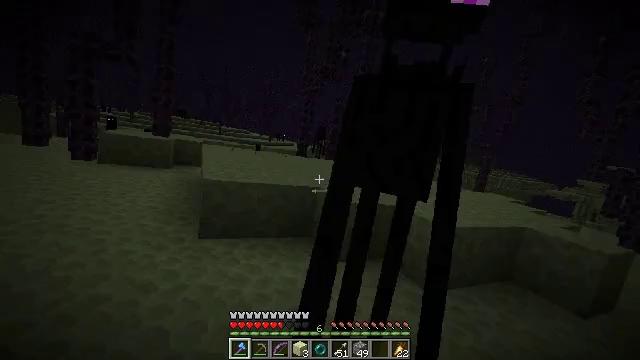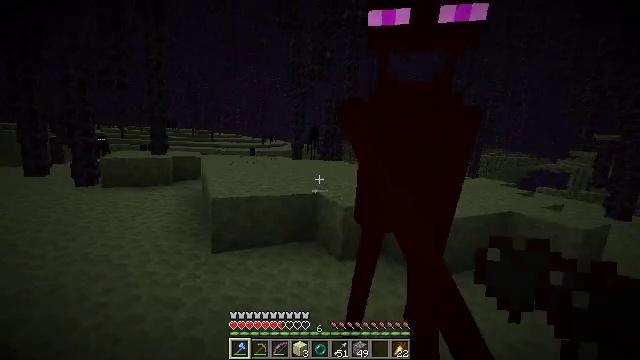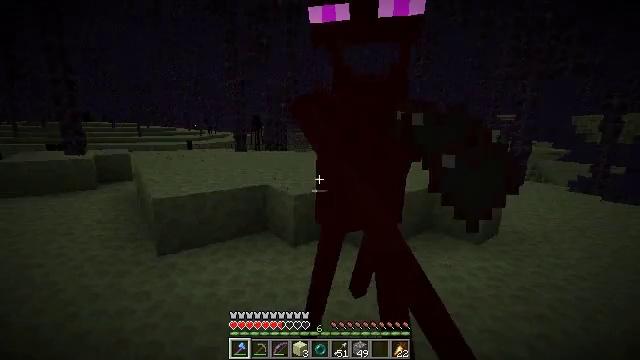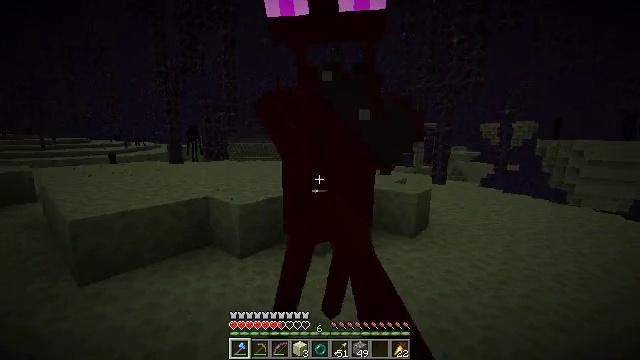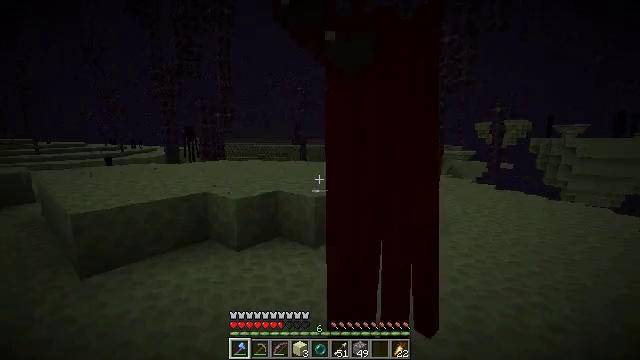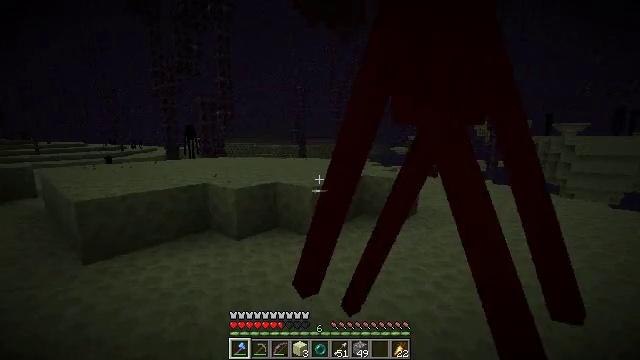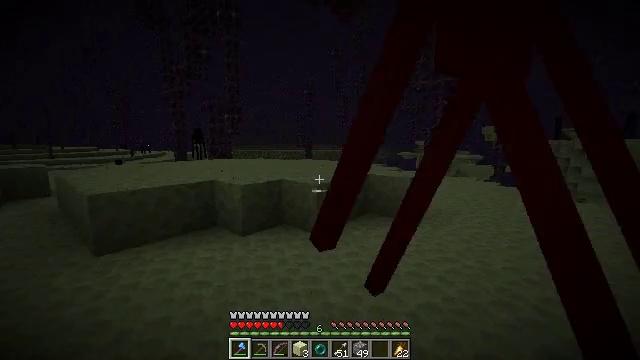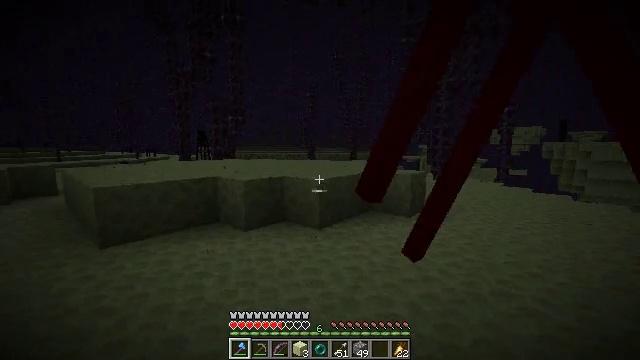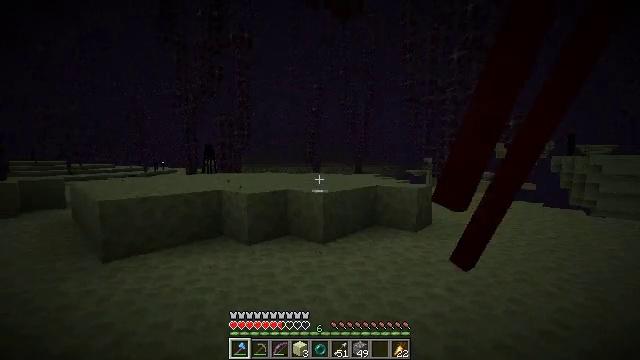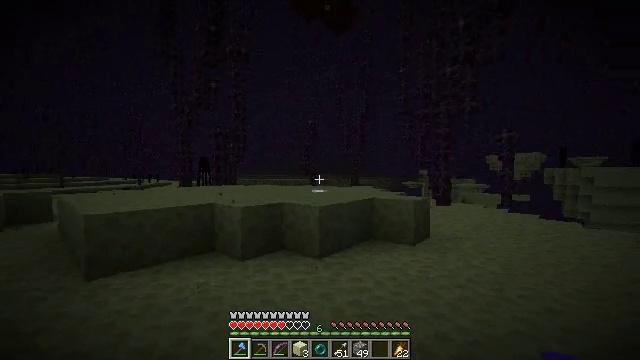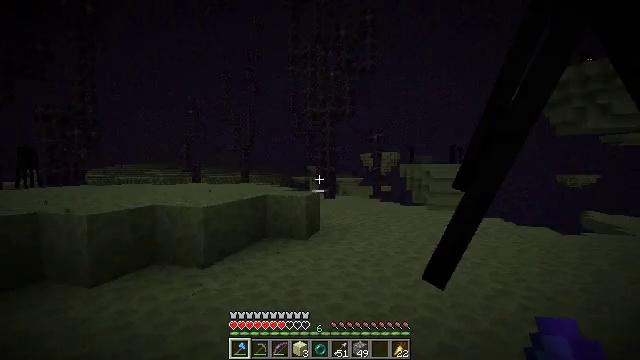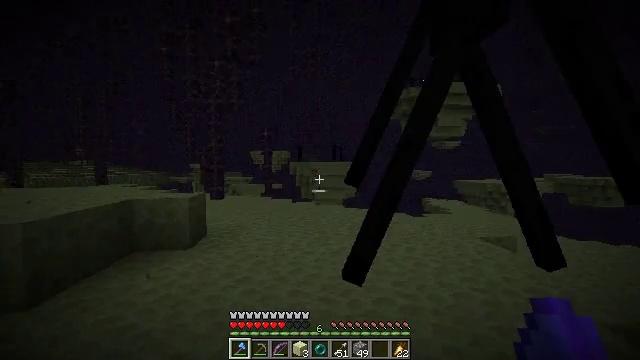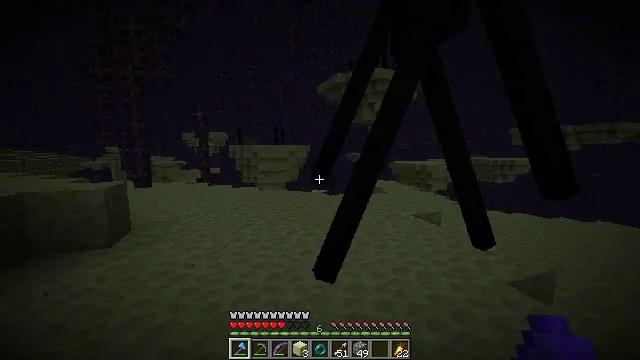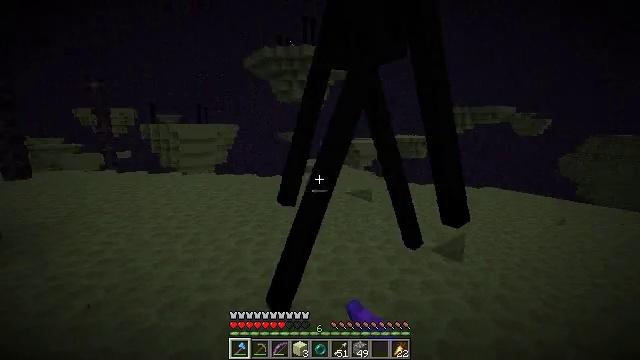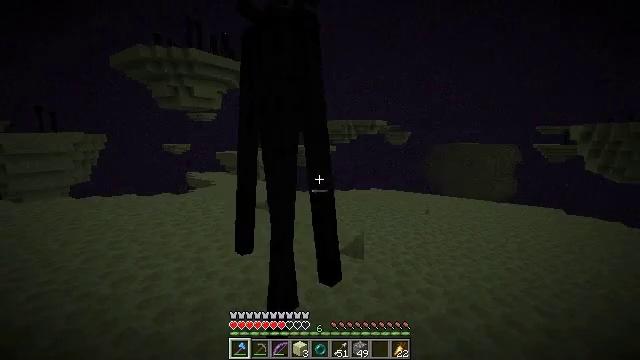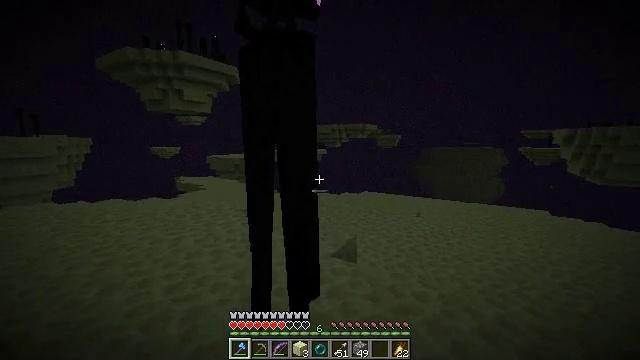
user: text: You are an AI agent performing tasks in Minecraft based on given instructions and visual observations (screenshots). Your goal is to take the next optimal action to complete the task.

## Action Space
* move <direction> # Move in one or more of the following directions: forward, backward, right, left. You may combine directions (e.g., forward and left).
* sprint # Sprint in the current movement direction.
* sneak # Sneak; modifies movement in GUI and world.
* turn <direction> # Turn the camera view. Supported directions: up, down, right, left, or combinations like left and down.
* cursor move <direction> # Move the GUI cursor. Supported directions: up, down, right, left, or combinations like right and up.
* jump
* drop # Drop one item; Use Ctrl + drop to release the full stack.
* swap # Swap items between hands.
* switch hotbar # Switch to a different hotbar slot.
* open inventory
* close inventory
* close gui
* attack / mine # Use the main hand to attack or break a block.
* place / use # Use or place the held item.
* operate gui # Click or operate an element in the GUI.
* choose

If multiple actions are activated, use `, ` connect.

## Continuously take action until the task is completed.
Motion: motion action
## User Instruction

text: Hunt the enderman.
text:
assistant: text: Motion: move back
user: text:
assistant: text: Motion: turn right and down
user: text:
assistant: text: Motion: turn right and up
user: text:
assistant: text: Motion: no_op
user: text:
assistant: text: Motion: no_op
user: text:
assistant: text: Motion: move forward, turn left and up
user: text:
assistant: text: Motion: move forward
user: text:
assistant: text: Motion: move forward, turn left and up
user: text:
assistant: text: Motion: move forward, turn up
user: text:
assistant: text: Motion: move forward, turn right and down
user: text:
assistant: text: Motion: move forward, turn right
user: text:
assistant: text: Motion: move forward, turn right and down, attack / mine
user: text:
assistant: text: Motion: turn right and down, attack / mine
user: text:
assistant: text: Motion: turn right and up, attack / mine
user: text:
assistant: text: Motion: turn right
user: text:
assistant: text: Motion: move back
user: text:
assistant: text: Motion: move back
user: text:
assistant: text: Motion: move back
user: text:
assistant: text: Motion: no_op
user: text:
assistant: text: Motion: turn left
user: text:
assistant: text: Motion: turn left
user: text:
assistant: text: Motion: move forward, attack / mine
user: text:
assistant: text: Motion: move forward, attack / mine
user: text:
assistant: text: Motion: move forward, attack / mine
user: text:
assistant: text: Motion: move forward, attack / mine
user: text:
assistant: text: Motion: move forward
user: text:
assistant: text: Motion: no_op